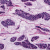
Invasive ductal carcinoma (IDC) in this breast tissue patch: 0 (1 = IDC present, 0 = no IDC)